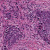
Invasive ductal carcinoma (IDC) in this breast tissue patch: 1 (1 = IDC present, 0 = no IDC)